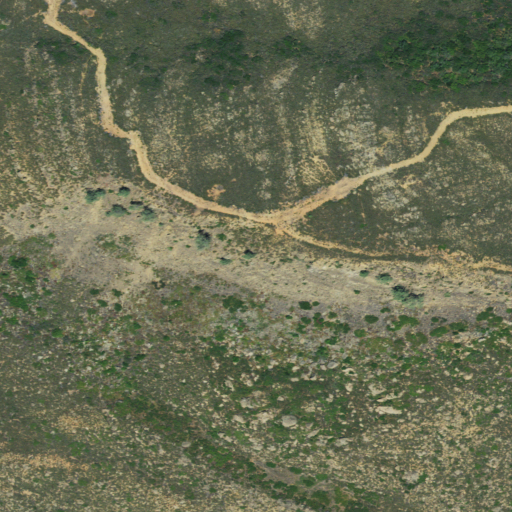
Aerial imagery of mountain in California named Glascock Mountain containing grassland and shrub